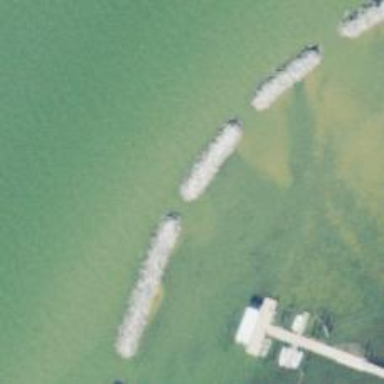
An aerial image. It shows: Breakwater structure.